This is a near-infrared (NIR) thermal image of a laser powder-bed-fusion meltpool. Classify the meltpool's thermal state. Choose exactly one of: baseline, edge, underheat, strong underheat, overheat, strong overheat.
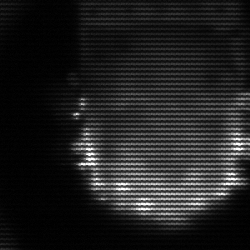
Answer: baseline